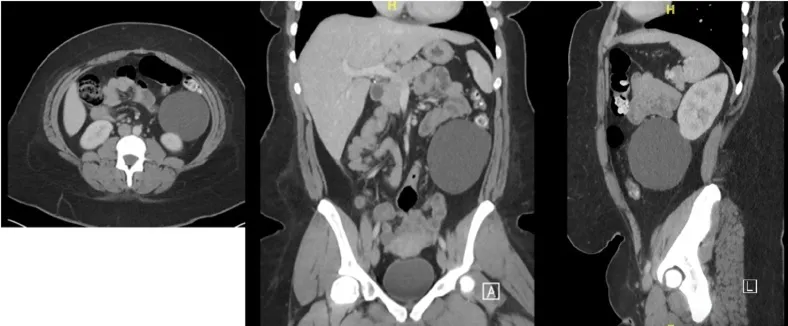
CT scan of mass measuring 8.0 x 8.4 x 9.4 cm: axial, coronal, and sagittal views.
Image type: radiology (ct)